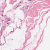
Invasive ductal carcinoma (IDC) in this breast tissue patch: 0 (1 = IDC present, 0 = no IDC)